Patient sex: F
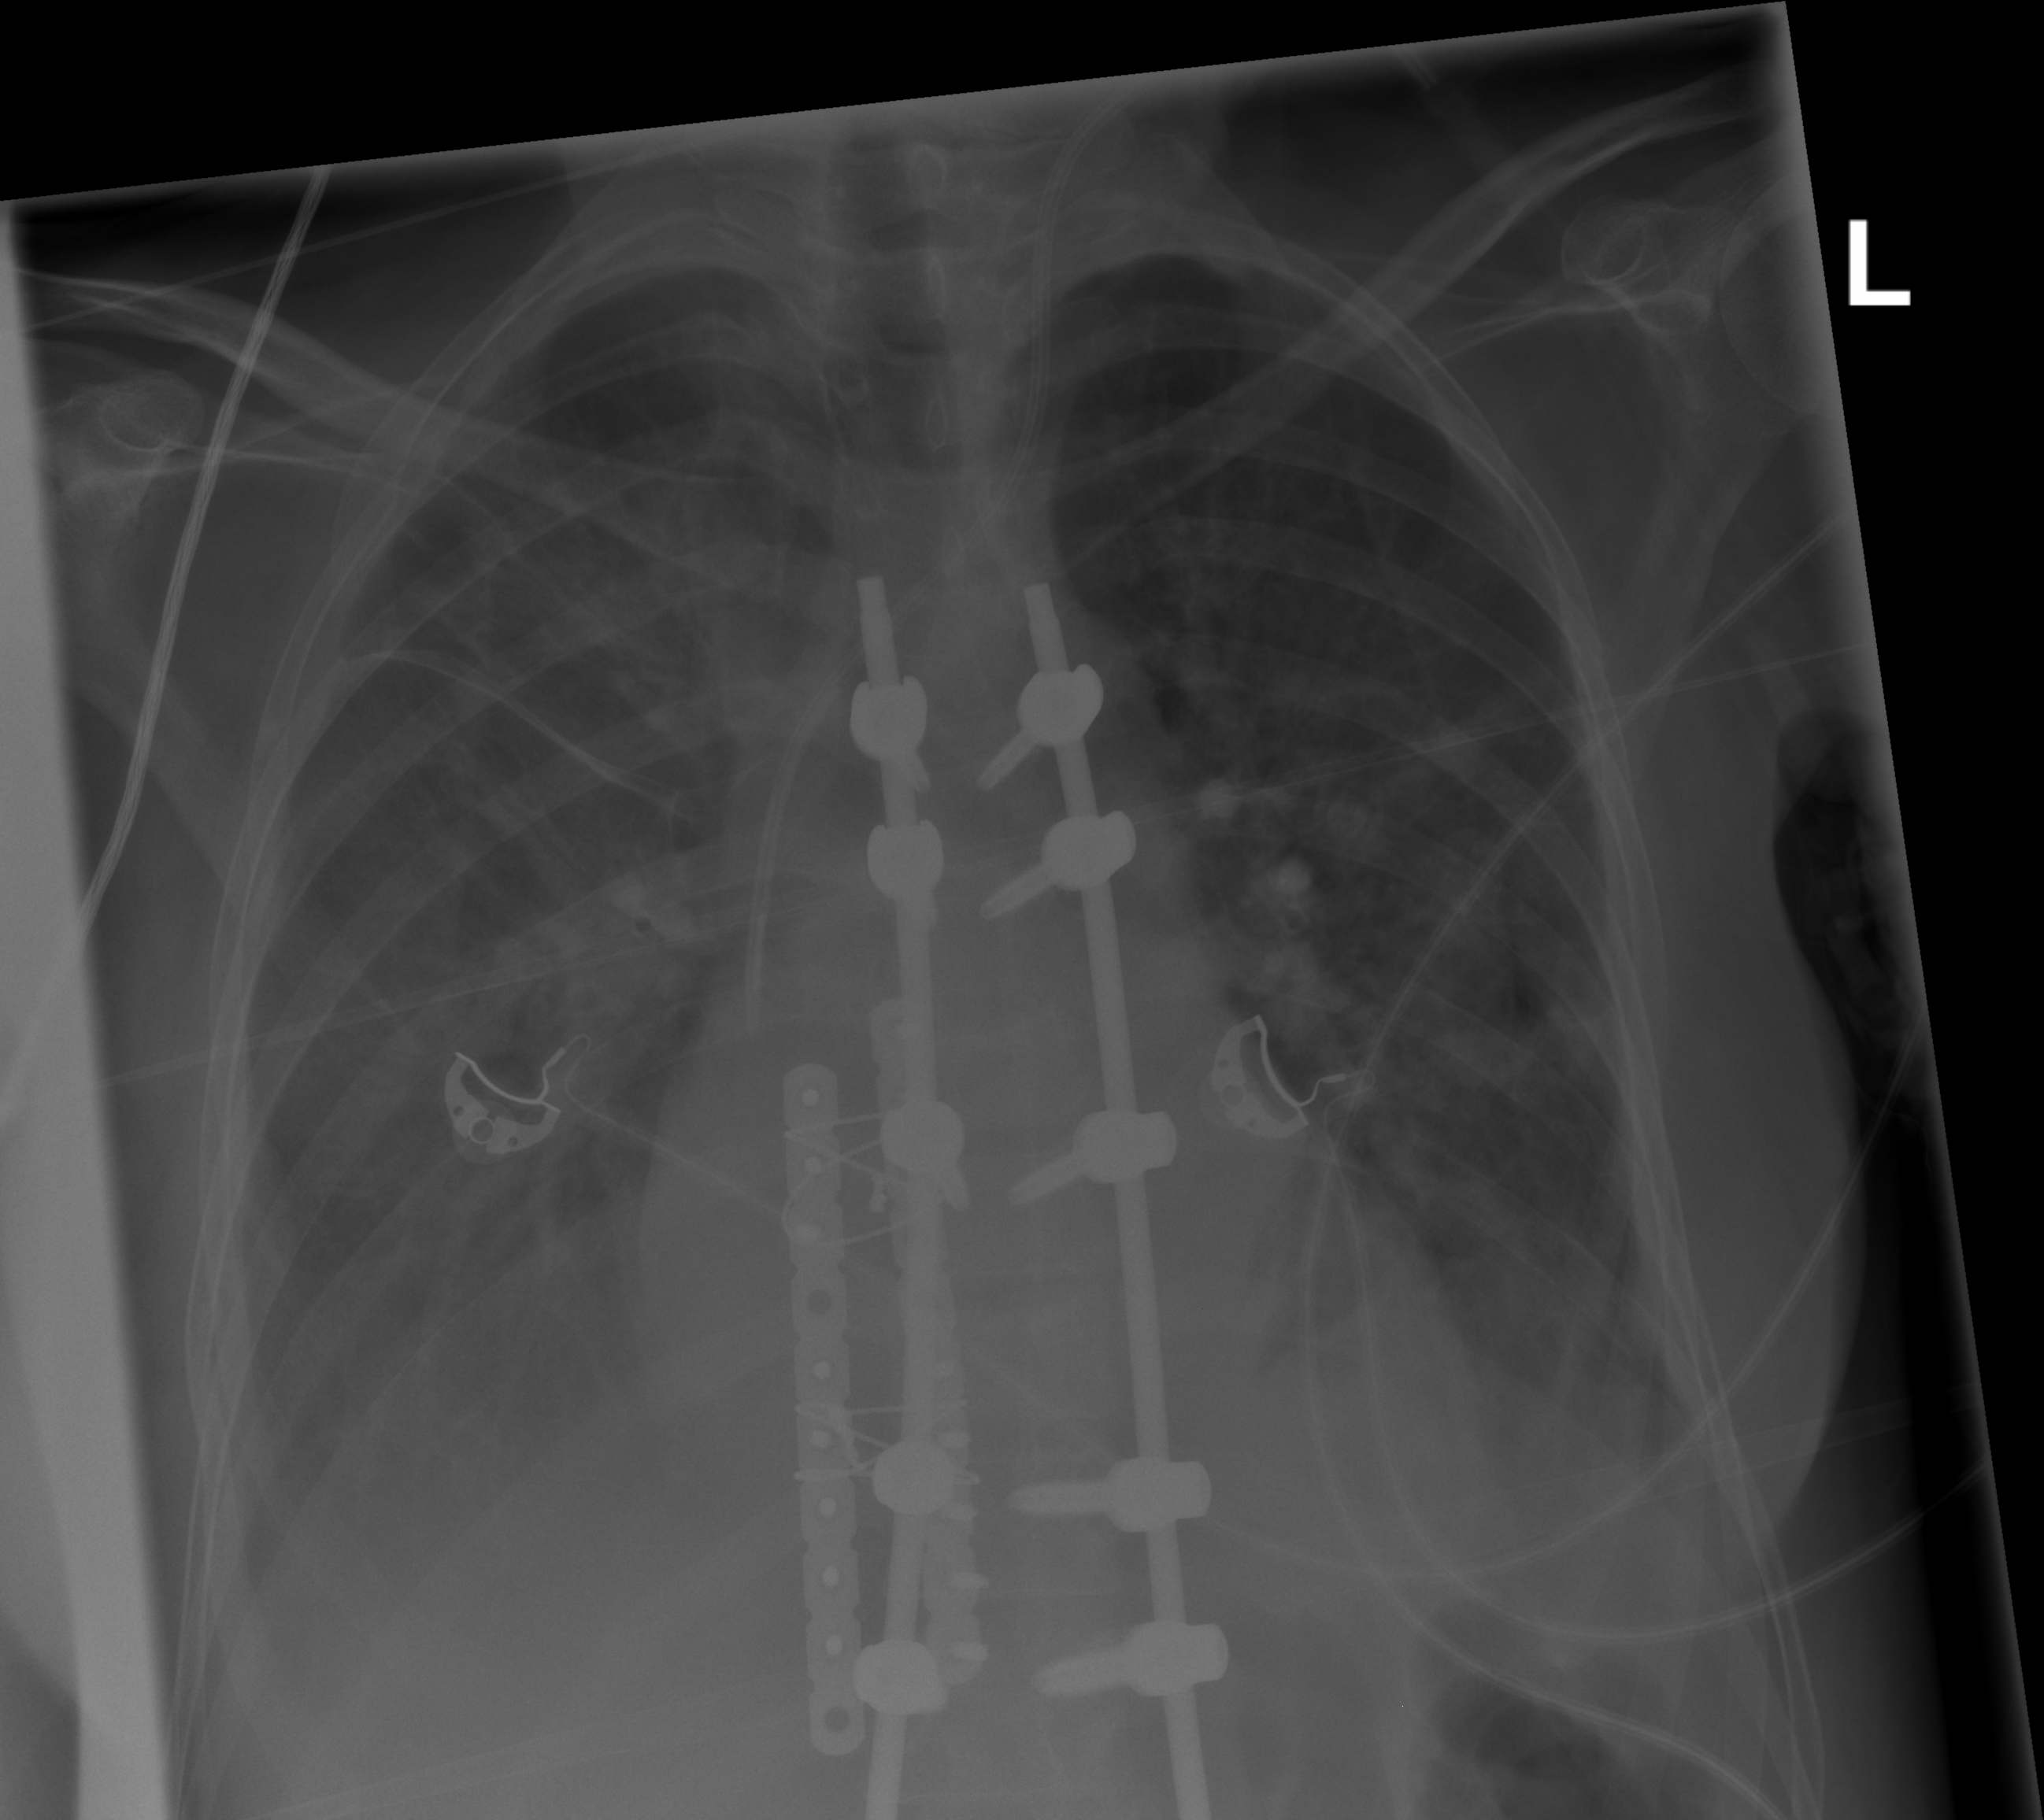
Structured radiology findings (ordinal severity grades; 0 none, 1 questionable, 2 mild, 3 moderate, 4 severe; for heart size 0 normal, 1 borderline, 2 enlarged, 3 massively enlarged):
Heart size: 0
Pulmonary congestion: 0
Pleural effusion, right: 3
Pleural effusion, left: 0
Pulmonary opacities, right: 2
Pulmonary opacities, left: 0
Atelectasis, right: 0
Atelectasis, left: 0